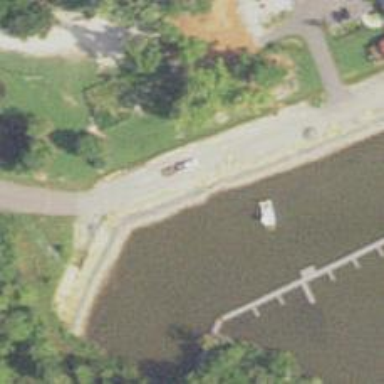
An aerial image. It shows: Man-made pier.